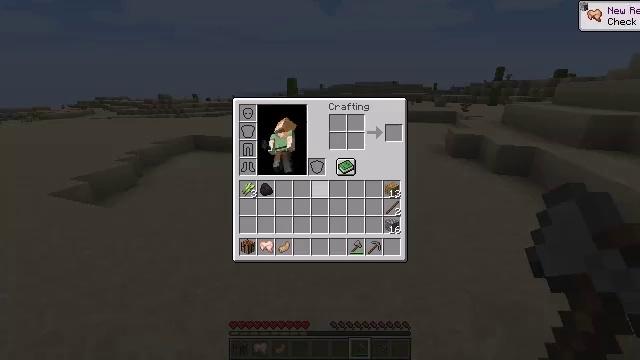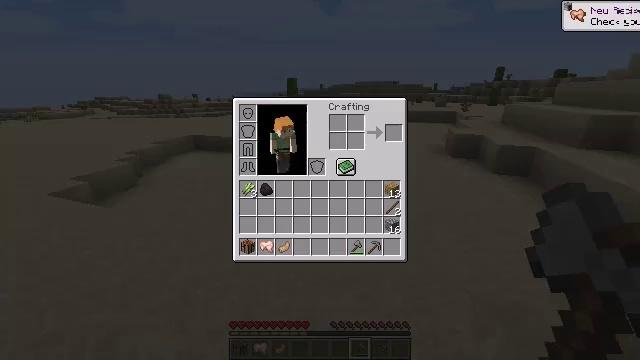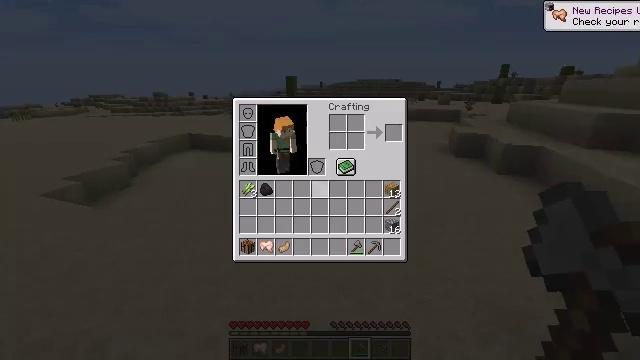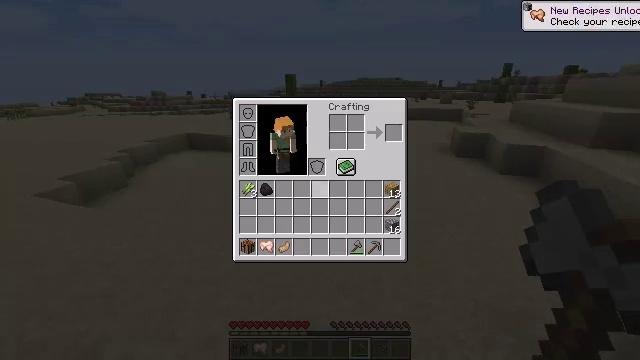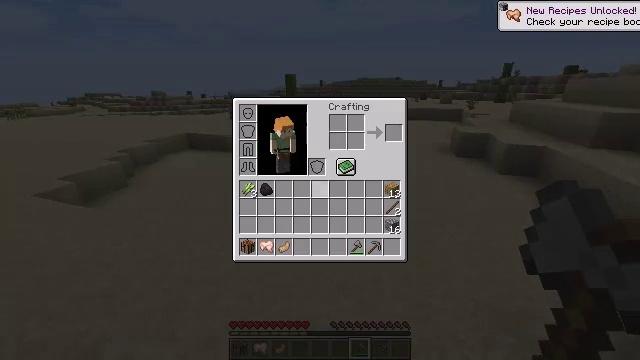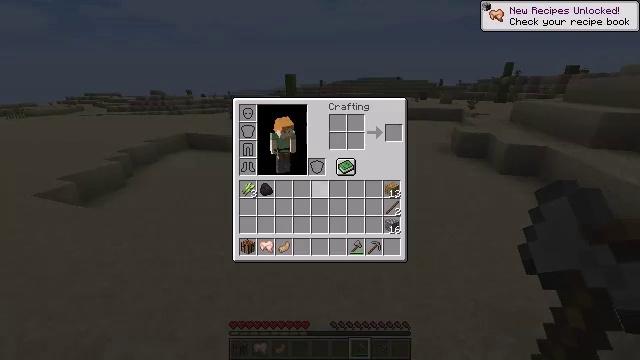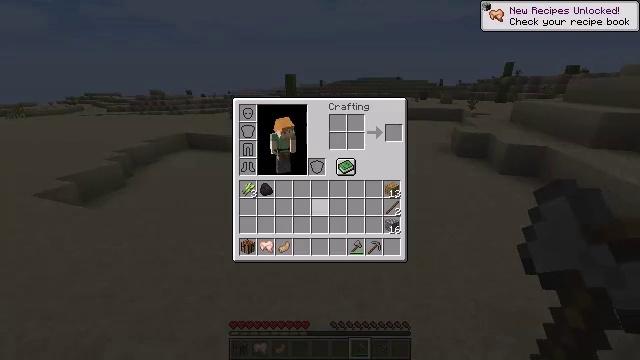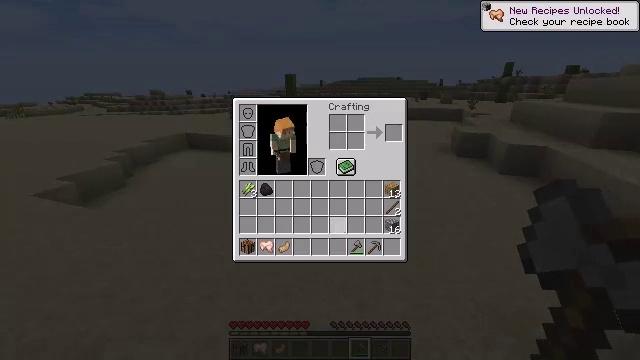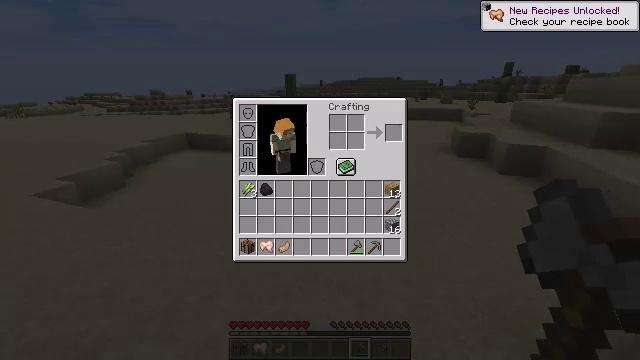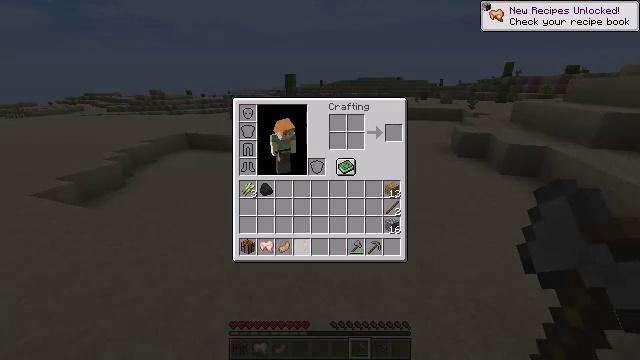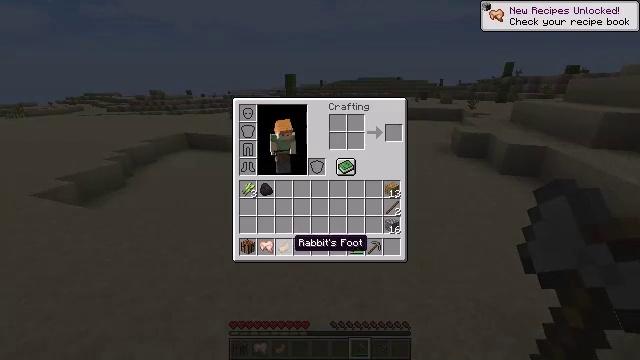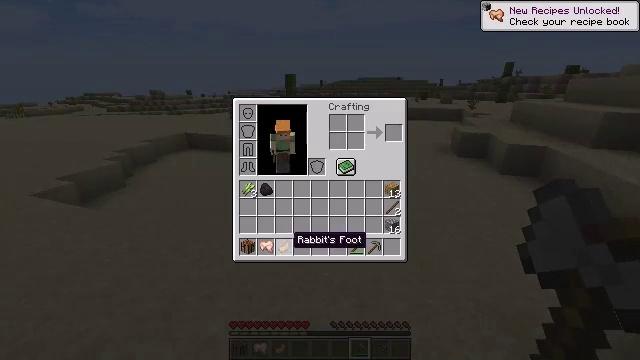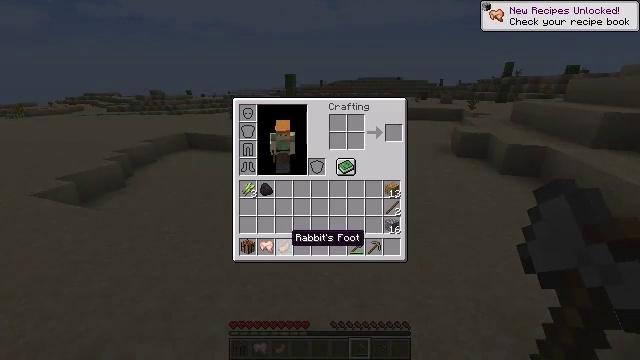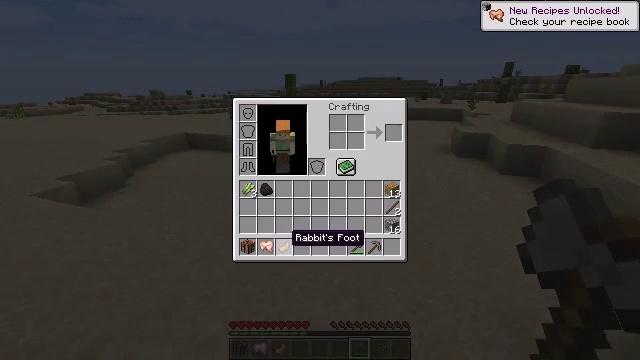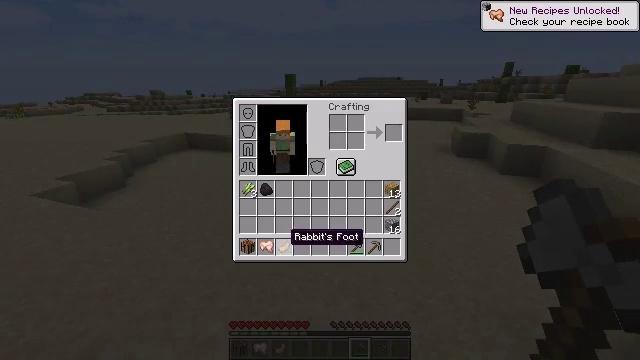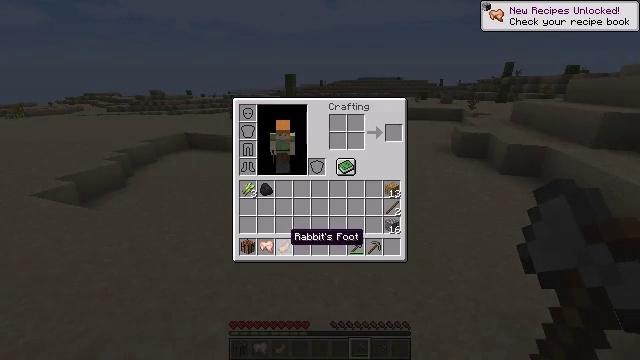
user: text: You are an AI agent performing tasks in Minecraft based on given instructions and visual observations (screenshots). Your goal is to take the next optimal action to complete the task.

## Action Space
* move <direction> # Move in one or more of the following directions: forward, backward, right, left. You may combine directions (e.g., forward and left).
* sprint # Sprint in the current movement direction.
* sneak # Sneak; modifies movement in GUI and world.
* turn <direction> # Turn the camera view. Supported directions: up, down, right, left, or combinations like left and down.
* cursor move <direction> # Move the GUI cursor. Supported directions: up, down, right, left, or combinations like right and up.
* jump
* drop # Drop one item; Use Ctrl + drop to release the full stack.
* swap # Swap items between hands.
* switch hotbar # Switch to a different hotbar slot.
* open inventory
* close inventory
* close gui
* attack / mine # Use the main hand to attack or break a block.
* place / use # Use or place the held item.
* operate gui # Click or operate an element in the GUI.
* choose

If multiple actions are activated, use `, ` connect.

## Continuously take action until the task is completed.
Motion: motion action
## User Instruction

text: Combat the rabbit.
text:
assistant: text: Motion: open inventory
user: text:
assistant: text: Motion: open inventory
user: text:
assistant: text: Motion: open inventory
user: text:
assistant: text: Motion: no_op
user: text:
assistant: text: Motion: sneak, cursor move down
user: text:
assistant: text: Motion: sneak, cursor move down
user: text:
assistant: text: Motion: sneak, cursor move right and down
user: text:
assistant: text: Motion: sneak, cursor move down
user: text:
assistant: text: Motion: sneak, cursor move left and down
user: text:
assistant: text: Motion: sneak, cursor move left
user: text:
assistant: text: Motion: sneak
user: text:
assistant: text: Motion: sneak
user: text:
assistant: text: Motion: sneak
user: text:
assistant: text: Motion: sneak
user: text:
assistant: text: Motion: sneak
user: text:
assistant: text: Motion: sneak, operate gui
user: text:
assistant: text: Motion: sneak, operate gui
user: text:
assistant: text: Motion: sneak, cursor move left
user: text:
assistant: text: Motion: sneak, cursor move left
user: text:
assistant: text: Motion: sneak
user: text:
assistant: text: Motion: sneak
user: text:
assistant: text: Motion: sneak
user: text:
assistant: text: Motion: sneak
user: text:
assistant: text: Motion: sneak, operate gui
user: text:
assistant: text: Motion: sneak, operate gui
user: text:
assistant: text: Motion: sneak
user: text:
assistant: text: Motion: sneak
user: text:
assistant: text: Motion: sneak, close inventory
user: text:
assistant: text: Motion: close inventory
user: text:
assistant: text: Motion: move forward, close inventory